Question: I have a textbox in my form. On the form load event, i want my textbox.text = "Enter Name" but it should appear as if the textbox is clicked, the text of the textbox gets disappeared.
Attached image will help you understanding my question :)

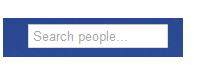
Answer: <URL>
see <URL>